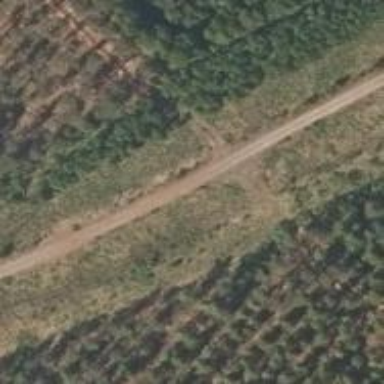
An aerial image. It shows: Track road with grade4 tracktype.